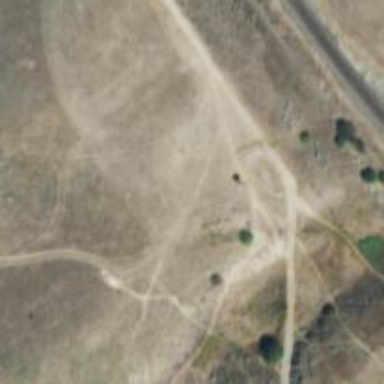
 specifically designed for the sport of disc golf."